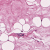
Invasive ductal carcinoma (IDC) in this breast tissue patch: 0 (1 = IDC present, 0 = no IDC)